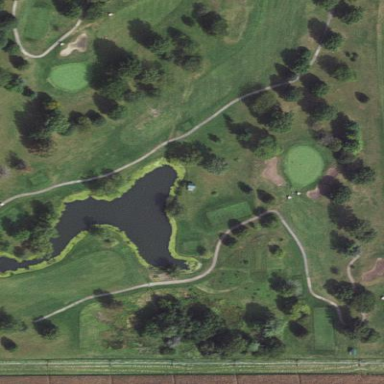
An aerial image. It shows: Water hazard on golf course.